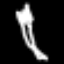
Label: fork